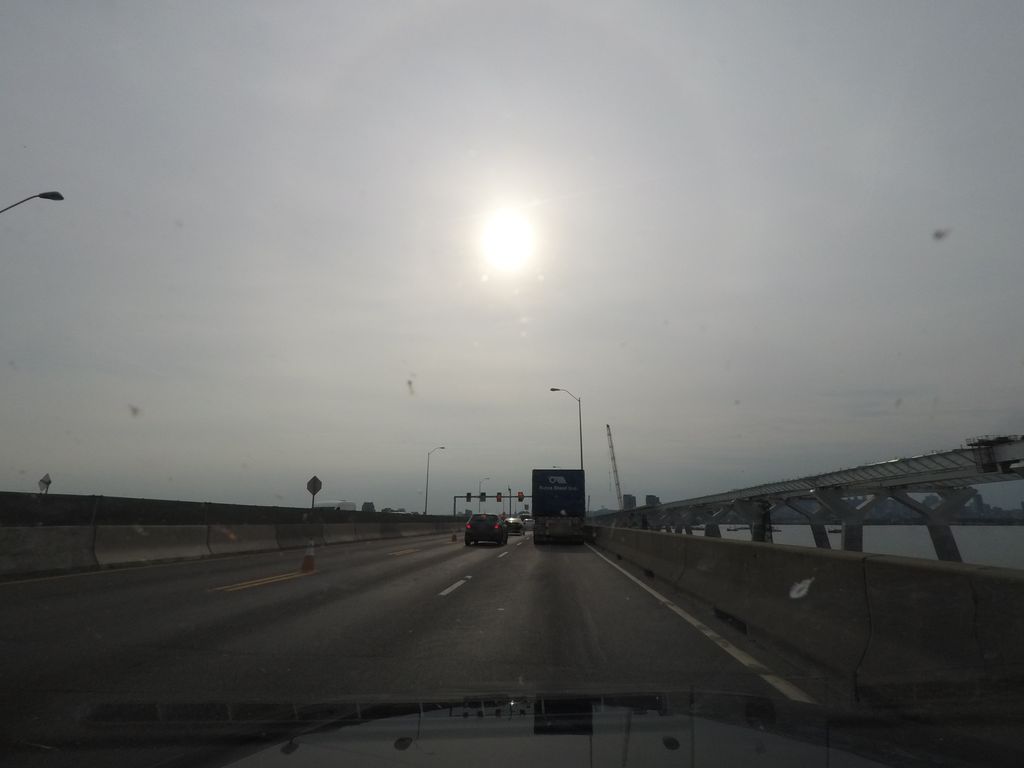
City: montreal